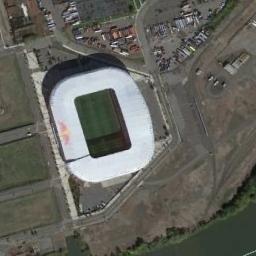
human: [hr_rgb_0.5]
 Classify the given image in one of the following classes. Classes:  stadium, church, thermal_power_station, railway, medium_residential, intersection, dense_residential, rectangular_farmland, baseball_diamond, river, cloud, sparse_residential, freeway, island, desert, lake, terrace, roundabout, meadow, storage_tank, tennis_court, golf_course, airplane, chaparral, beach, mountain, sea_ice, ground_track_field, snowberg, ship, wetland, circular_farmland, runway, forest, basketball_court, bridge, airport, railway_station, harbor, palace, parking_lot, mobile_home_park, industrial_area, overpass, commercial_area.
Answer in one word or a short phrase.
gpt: stadium